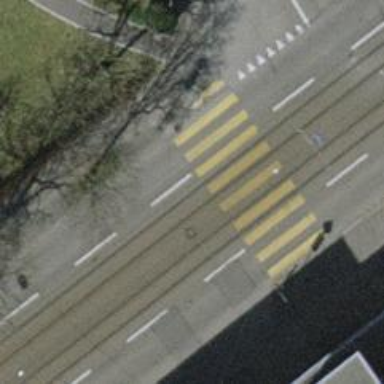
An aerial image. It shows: Footway with asphalt surface featuring zebra crossing with zebra markings.